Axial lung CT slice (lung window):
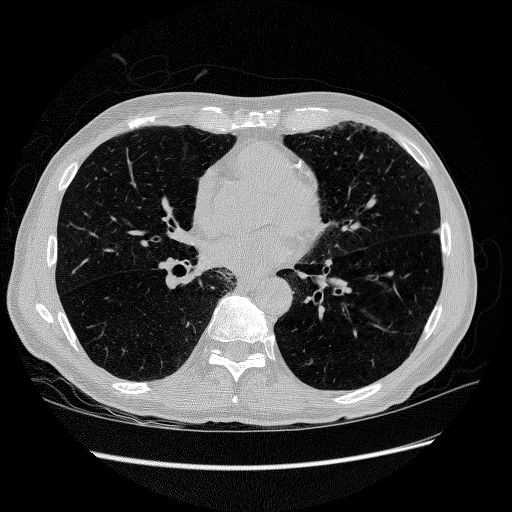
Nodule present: no